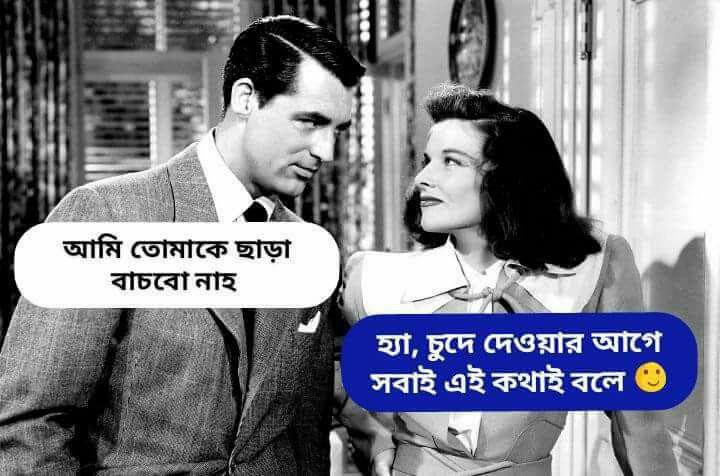
Text: আমি তোমাকে ছাড়া বাঁচবো নাহ     হ্যাঁ, চুদে দেওয়ার আগে সবাই এই কথাই বলে
Label: Hate
Hate category: Personal Offence
Targeted group: Individual